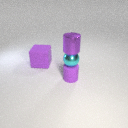
small purple rubber cylinder to the right of large purple rubber cube